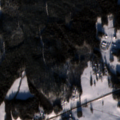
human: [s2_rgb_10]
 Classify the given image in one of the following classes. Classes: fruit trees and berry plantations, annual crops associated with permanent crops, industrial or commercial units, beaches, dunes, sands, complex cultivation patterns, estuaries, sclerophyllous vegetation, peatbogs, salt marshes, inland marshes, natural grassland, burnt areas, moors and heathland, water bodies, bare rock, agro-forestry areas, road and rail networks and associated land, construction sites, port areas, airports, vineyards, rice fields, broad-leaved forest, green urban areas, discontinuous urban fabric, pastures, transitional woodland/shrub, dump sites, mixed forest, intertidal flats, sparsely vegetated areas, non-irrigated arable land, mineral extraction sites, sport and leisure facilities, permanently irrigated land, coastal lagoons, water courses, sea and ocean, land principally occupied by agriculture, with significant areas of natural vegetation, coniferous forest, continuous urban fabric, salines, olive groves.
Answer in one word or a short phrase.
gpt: non-irrigated arable land, land principally occupied by agriculture, with significant areas of natural vegetation, coniferous forest, mixed forest